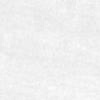
Label: no_change